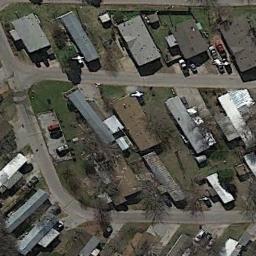
Label: residential